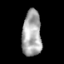
Tissue: skin
Cell type: Epithelial cells
Senescence score: 0.2631
Nuclear area (px): 864
Mean DAPI intensity: 169.001